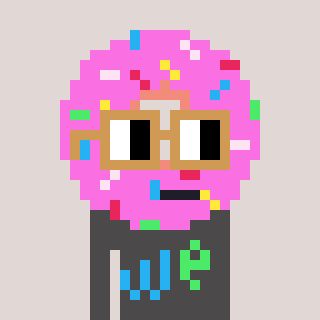
a pixel art character with square brown glasses, a doughnut-shaped head and a grayscale-colored body on a warm background